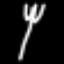
Label: fork